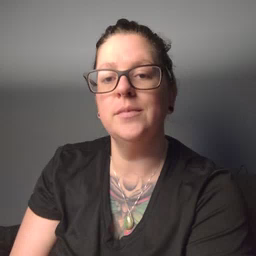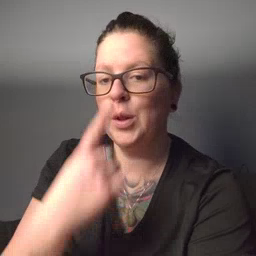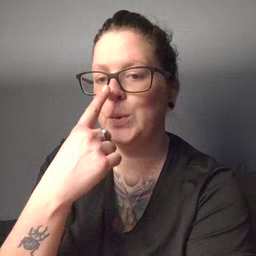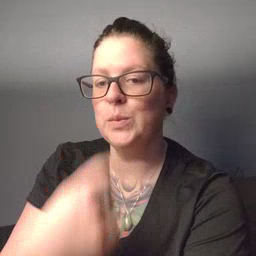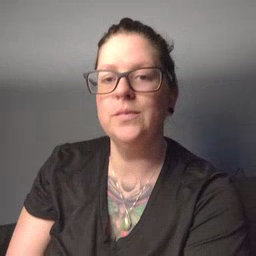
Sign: nose